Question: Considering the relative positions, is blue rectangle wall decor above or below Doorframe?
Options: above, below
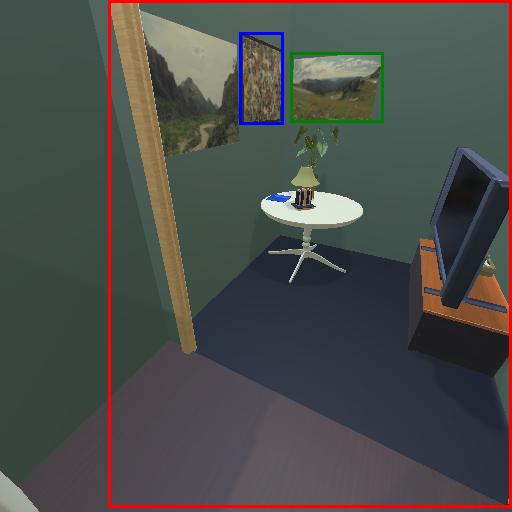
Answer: above